Question: I would like to close a popup content in some web pages via Chrome developer console.
For example:
When I open <URL> for the first time, it will show a 'fancybox-content' element.

So I will have to click the "close button" of the advertisement in order to read to article.
This website is trustable, but for some websites, if I don't want to click that element for some security concerns, 'fancybox-close'.
In another word, how can I know which function it triggers when I click that 'fancybox-close' button?
I tried inspected the element, and deleted the 'fancybox-content'node directly. But it didn't help very much.
Any help would be appreciated, thanks in advance.
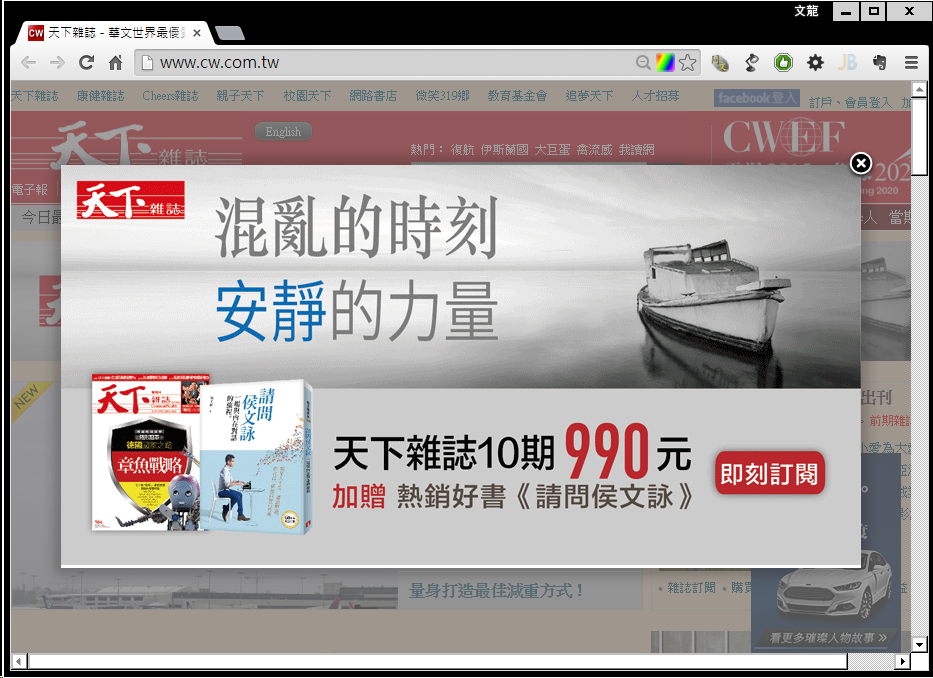
Answer: You should have read the document first though,
'''
$.fancybox.close()
'''
should do the trick.
FYI, the API documentation here.
<URL>